Field crop: tomato
Growth stage: 1
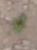
Species: solanum